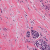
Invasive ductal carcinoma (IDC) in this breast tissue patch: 0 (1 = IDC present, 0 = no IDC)